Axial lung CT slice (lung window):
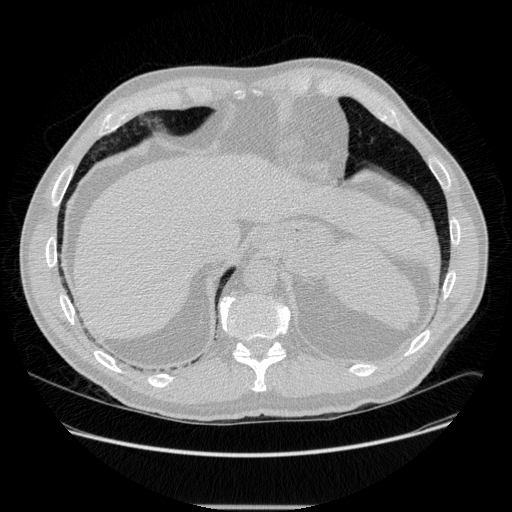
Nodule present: no